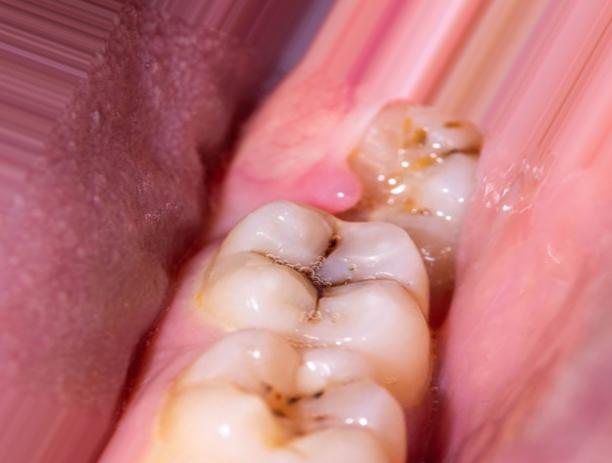
Condition: Caries